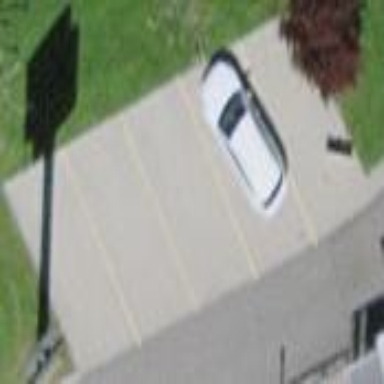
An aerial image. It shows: Parking lane for vehicles.